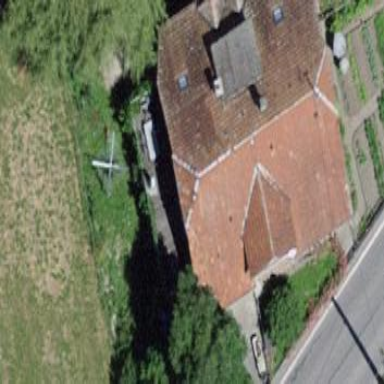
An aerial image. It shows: Farm building.